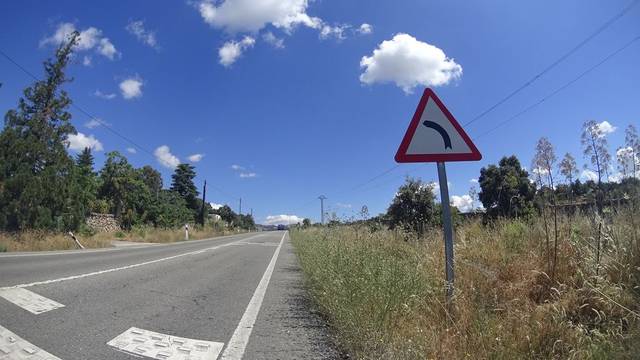
Region: Spain
Coordinates: 40.59, -3.916